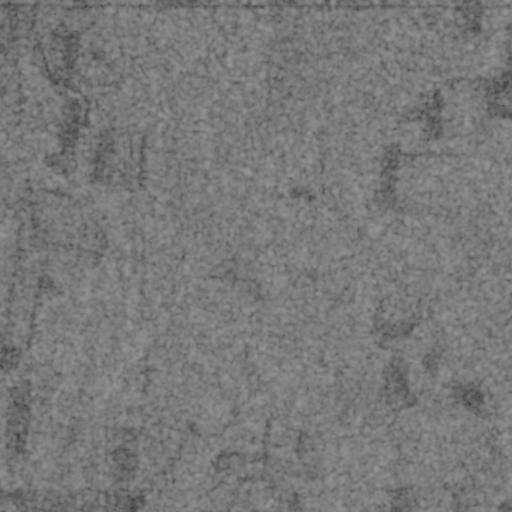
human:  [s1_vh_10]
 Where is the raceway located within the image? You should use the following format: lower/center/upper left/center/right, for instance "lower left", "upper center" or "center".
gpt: The raceway is located in the upper right of the image.
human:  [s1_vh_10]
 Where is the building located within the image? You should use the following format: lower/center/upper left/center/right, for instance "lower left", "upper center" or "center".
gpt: The building is located in the upper right of the image.
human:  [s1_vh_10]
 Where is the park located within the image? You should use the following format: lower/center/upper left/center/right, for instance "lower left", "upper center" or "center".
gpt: There is no park in the image.

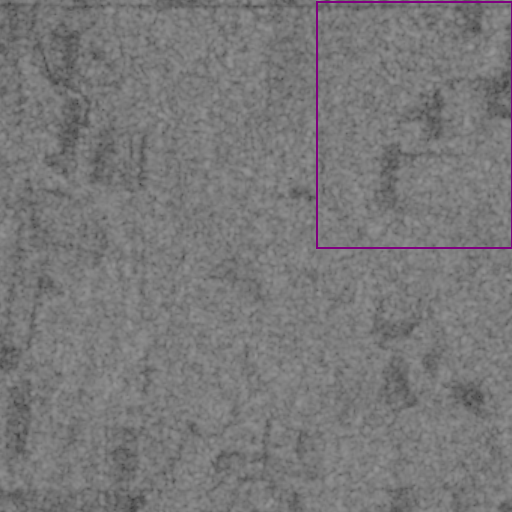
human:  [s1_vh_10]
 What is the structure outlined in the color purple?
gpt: The structure outlined in purple is a park.
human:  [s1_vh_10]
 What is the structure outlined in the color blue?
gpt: There is no blue outline.